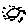
Label: sun